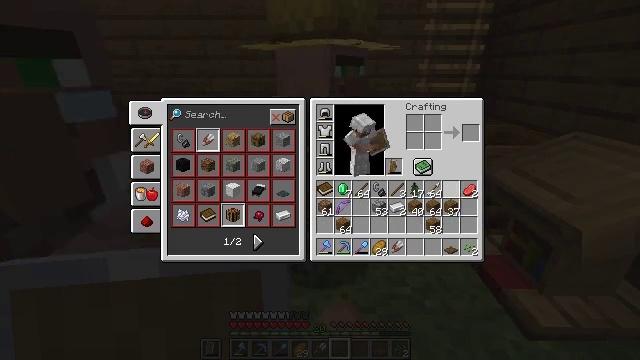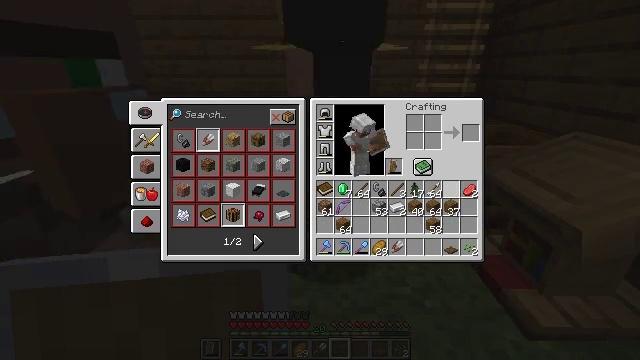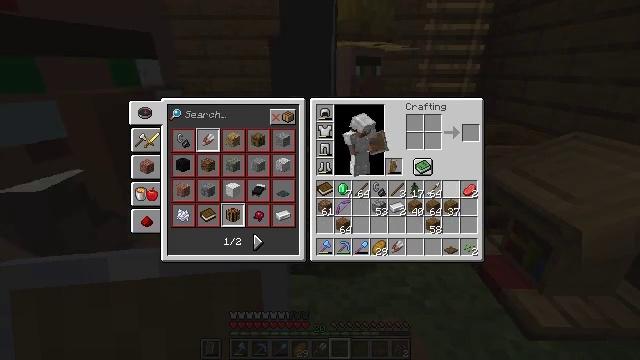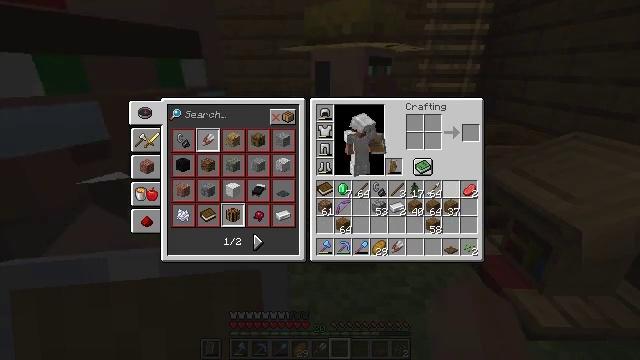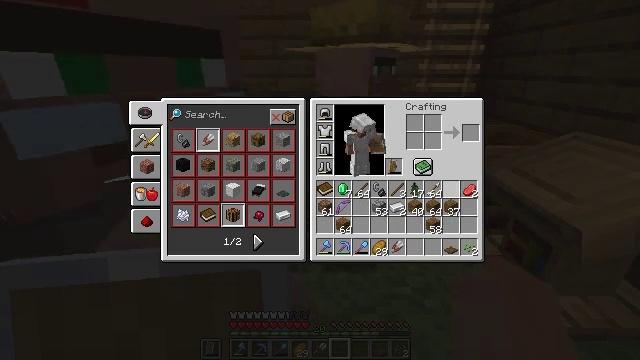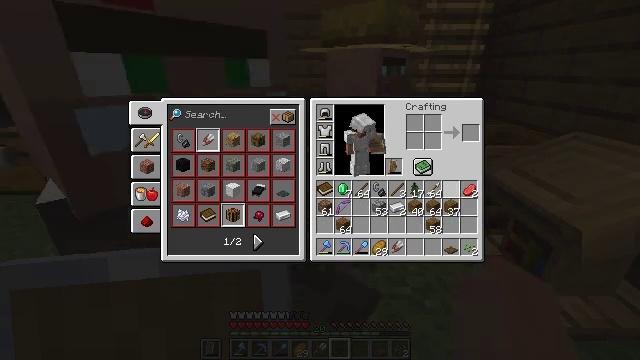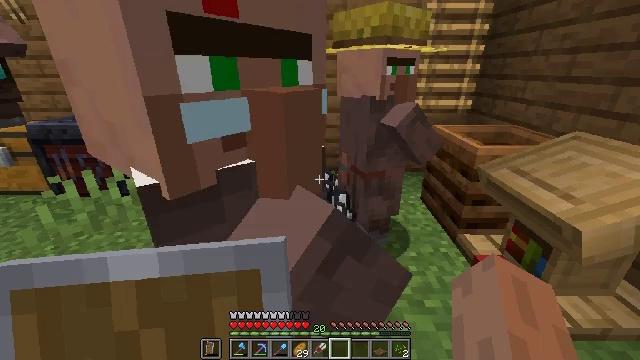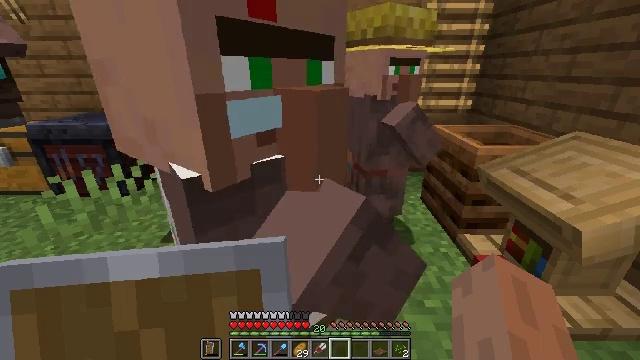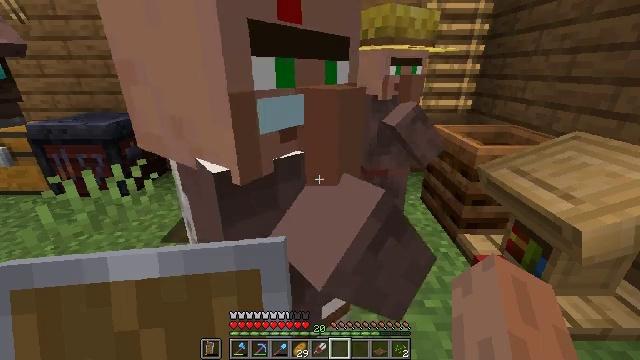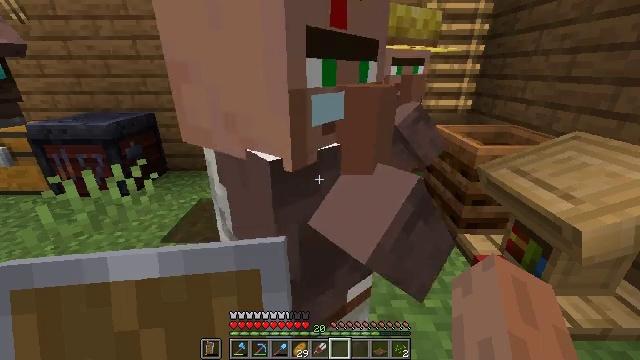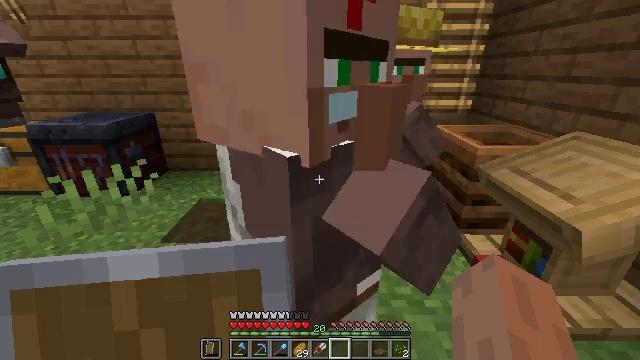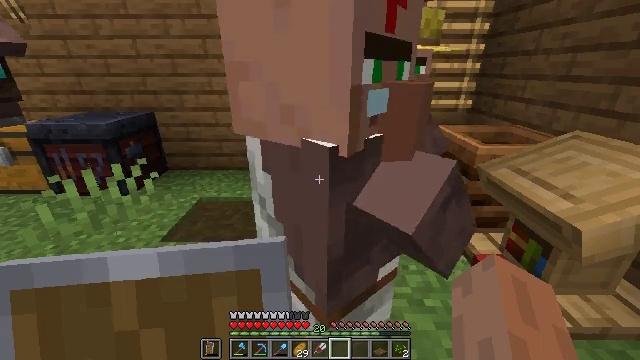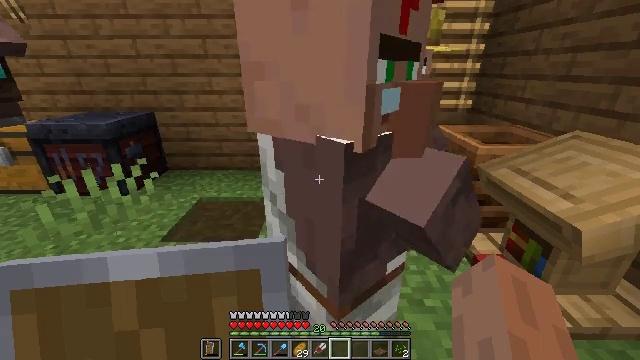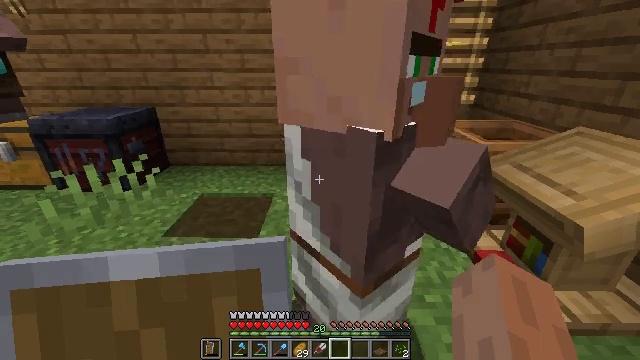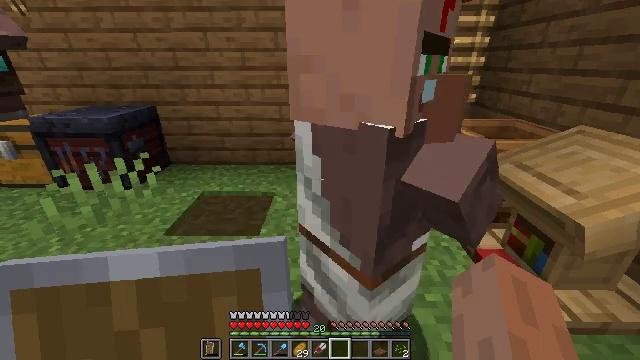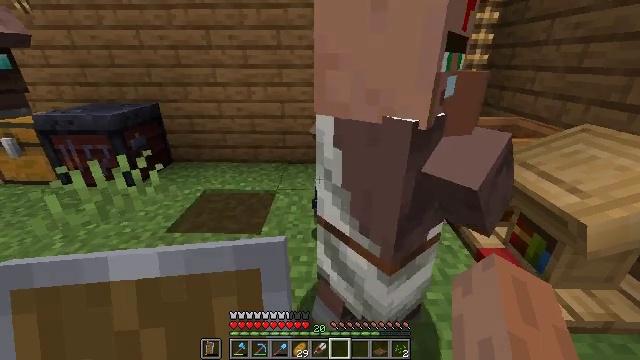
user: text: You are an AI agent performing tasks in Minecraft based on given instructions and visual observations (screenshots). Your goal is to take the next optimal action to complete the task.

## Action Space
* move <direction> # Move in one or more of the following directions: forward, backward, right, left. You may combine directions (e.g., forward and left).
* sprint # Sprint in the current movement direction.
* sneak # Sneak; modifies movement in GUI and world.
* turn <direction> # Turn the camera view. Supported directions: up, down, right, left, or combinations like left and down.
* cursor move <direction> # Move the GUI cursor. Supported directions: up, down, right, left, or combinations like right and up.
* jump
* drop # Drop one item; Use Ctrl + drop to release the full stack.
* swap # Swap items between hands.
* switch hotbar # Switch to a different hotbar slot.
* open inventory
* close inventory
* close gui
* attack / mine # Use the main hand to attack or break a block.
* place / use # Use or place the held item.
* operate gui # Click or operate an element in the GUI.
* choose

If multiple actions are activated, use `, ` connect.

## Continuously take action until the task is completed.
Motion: motion action
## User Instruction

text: Remove a pair of iron boots from the inventory.
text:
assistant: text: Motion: sprint
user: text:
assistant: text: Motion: no_op
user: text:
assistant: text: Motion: no_op
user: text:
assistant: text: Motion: no_op
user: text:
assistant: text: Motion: no_op
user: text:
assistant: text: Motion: no_op
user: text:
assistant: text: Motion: no_op
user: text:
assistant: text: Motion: no_op
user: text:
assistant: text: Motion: no_op
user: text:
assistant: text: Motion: no_op
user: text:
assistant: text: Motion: no_op
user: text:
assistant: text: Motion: no_op
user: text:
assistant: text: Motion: no_op
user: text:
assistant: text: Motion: no_op
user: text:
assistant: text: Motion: no_op
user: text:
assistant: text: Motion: no_op
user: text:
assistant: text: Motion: no_op
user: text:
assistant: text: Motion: no_op
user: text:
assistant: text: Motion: no_op
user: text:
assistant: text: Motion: close inventory
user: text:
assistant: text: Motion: close inventory
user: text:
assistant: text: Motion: cursor move right and down, close inventory
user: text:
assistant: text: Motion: cursor move right and down, open gui
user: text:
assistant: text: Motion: no_op
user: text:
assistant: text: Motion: cursor move down
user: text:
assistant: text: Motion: sneak
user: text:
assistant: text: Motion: sneak
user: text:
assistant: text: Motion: sneak
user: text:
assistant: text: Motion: sneak
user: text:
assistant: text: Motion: sneak